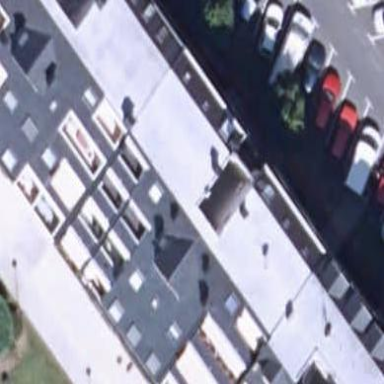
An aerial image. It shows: View of apartment building.